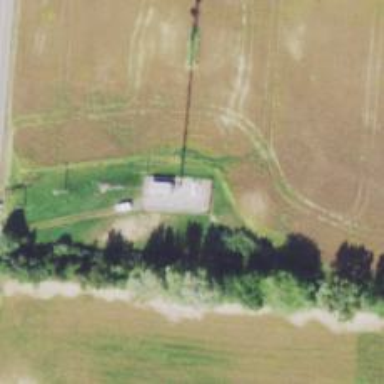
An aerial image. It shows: Mast structure.